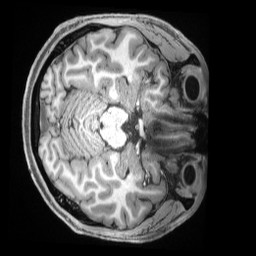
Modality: T1w
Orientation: axial
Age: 25
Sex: male
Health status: ill
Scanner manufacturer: siemens
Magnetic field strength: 3 T
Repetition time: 2.5 s
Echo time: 0.00181 s